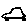
Label: car